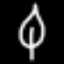
Label: leaf